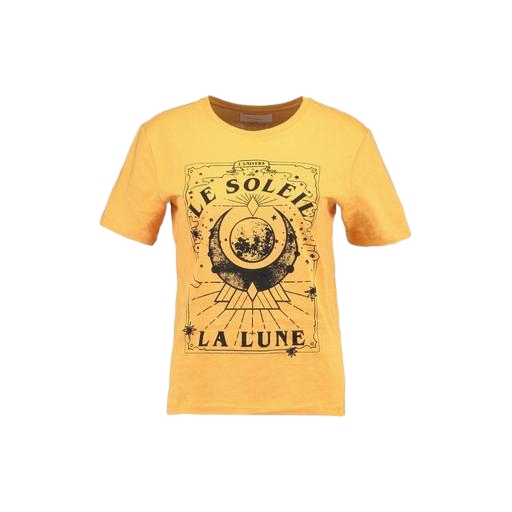
orange moon graphic t-shirt only macy, yellow graphic tee, yellow magic tee, white background